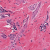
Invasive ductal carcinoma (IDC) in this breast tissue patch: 0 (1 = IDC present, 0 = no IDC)